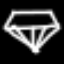
Label: diamond